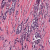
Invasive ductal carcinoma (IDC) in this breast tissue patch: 1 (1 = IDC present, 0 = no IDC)